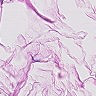
Metastatic tissue present: no